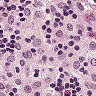
Metastatic tissue present: no